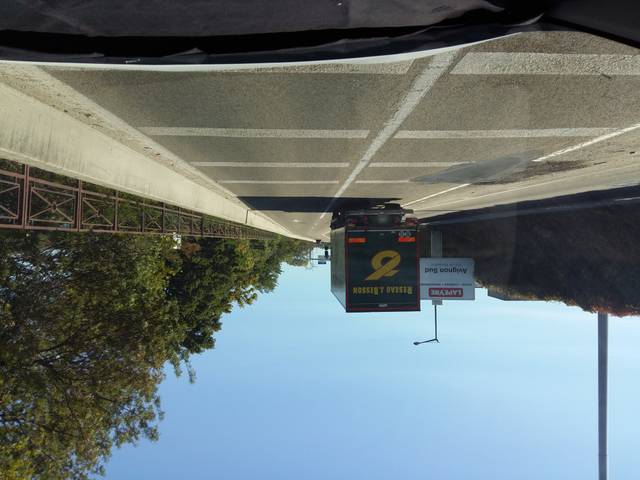
Region: France
Coordinates: 43.943, 4.793